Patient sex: F
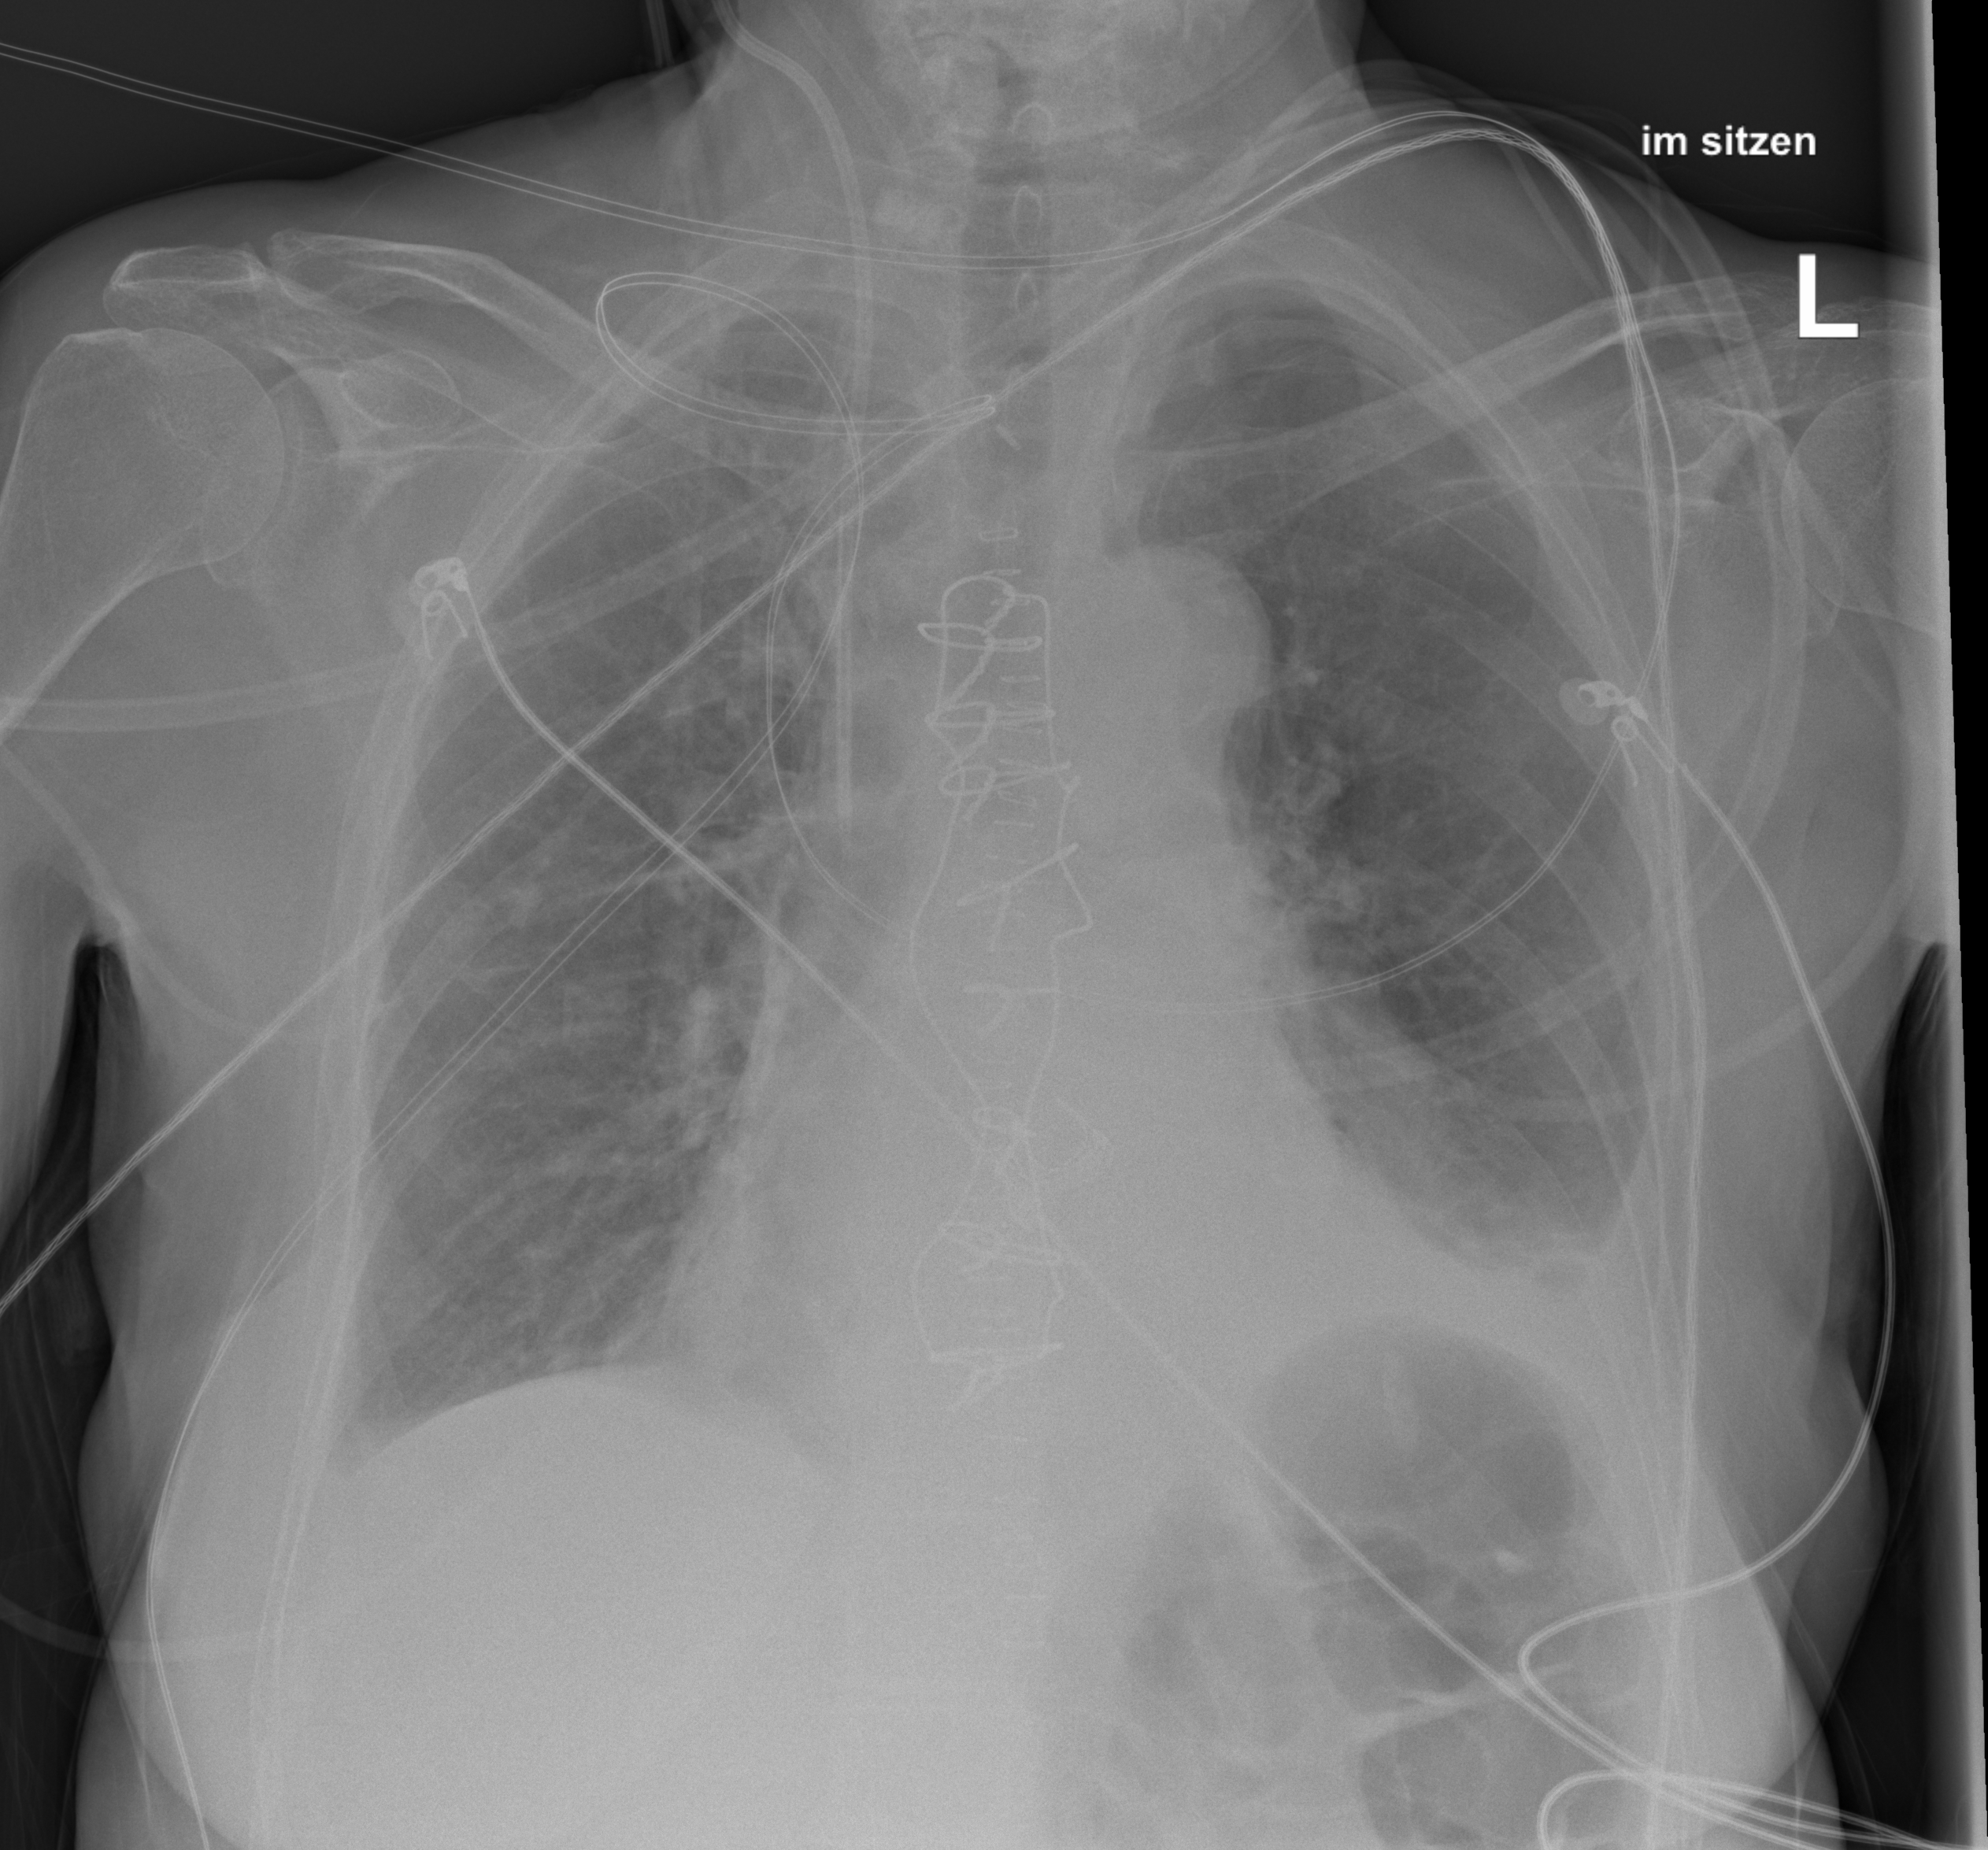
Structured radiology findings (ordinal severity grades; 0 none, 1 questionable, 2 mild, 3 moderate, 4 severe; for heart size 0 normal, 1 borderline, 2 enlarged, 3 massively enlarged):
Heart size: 0
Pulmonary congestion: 2
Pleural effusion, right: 2
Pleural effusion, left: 2
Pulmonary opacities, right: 2
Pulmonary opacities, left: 2
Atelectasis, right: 0
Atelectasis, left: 2